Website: apple
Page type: account-selection
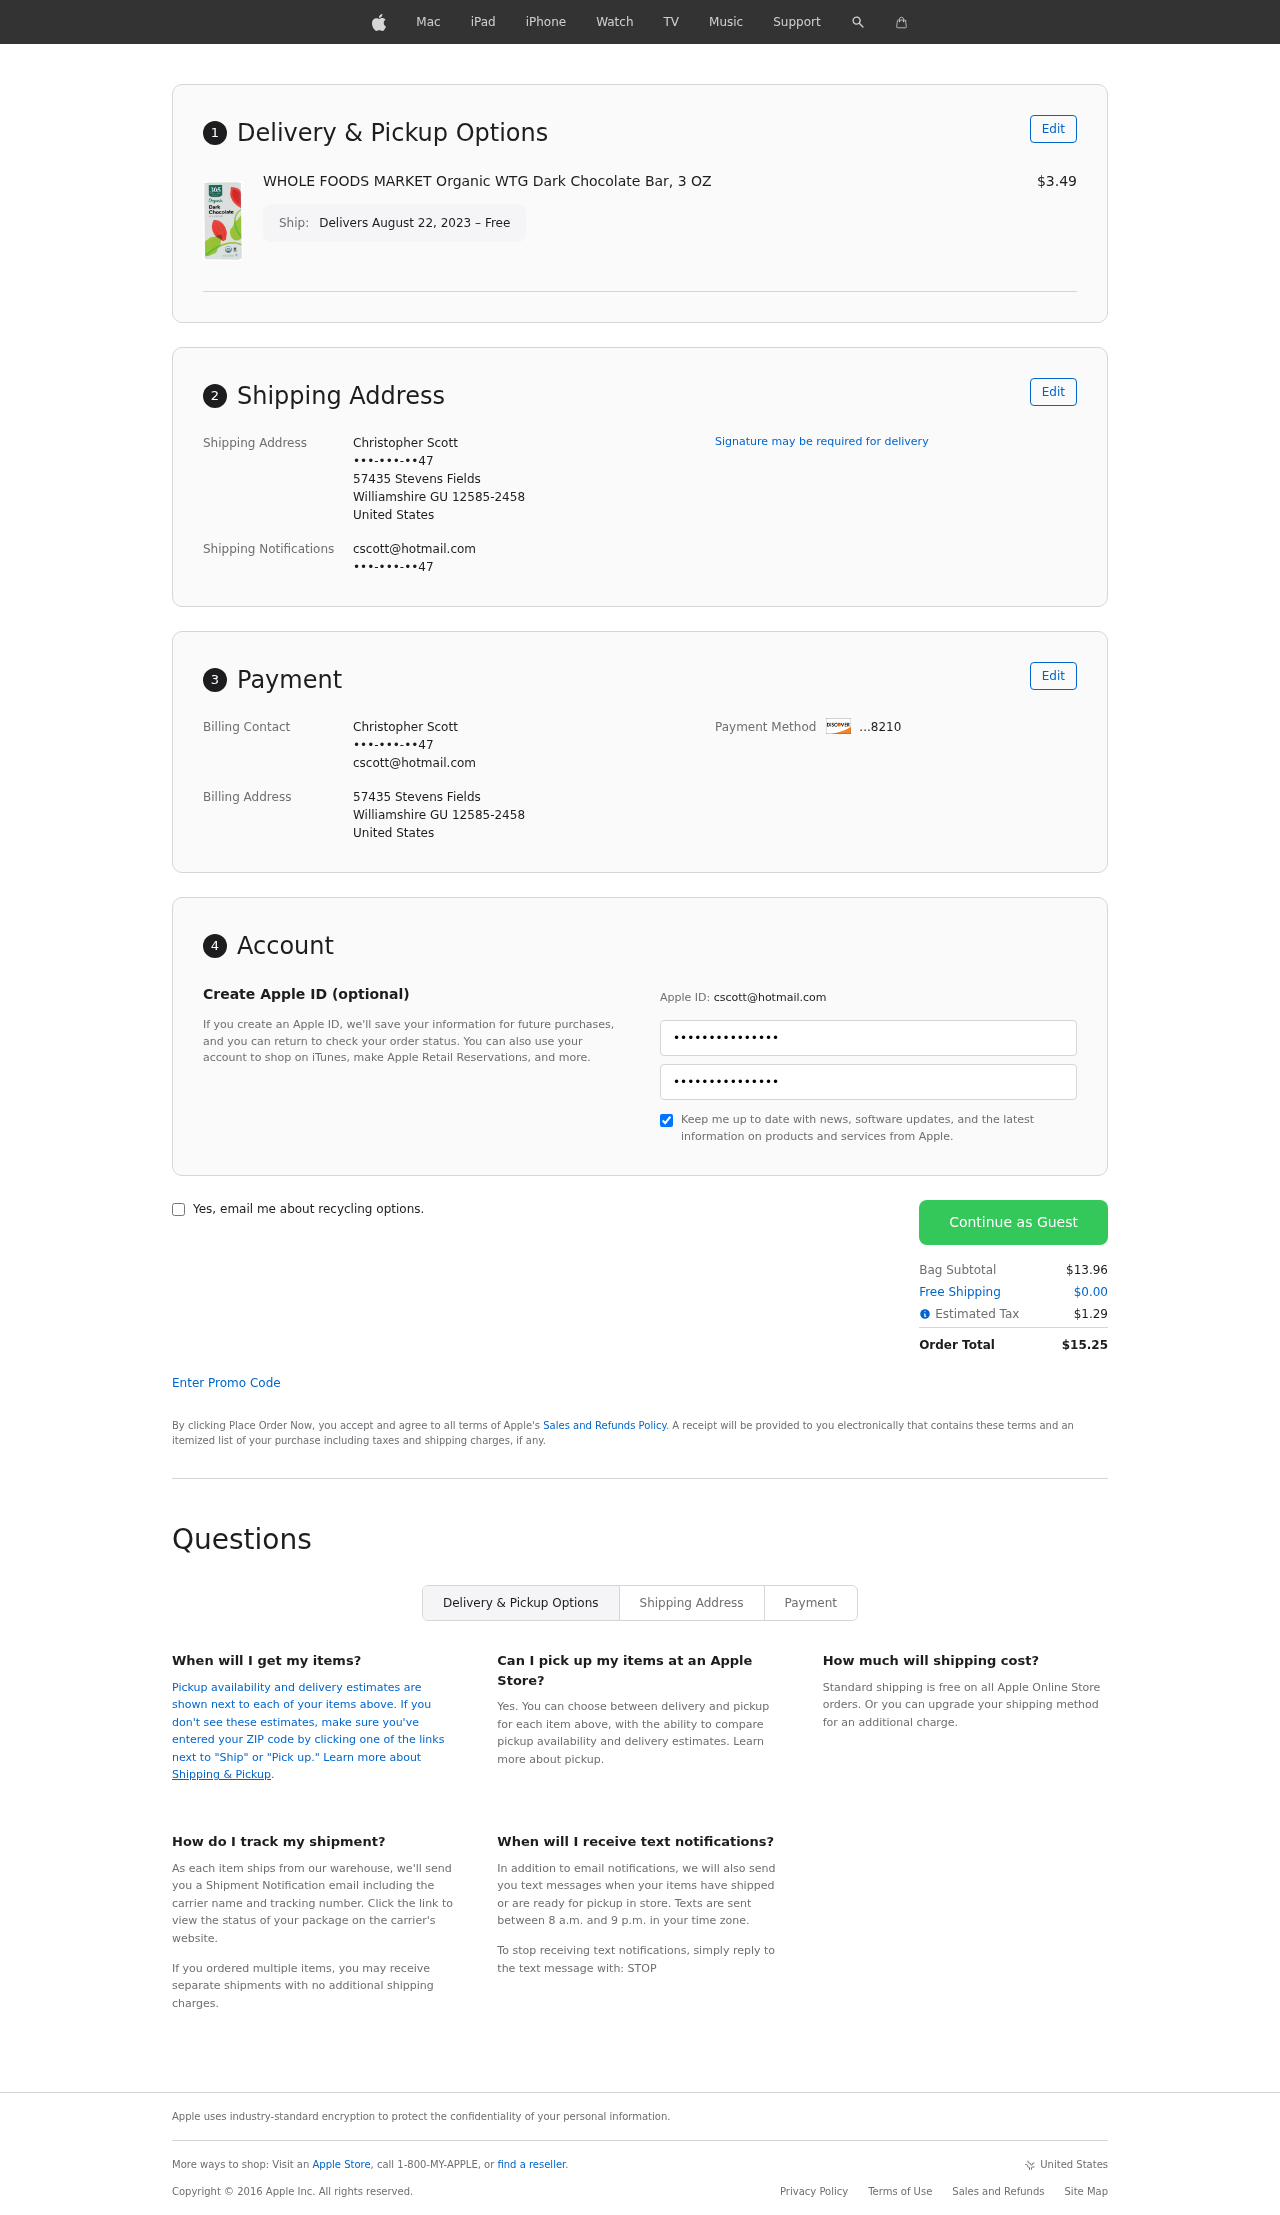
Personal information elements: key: PII_CARD_LAST4
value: ...8210
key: PII_CITY
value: Williamshire
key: PII_COUNTRY
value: United States
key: PII_EMAIL
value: cscott@hotmail.com
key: PII_FULLNAME
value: Christopher Scott
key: PII_PHONE
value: •••-•••-••47
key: PII_POSTCODE_FULL
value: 12585-2458
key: PII_POSTCODE_FULL
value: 12585
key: PII_STATE_ABBR
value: GU
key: PII_STREET
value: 57435 Stevens Fields
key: PII_PHONE2
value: •••-•••-••47
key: PII_FIRSTNAME
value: Christopher
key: PII_LASTNAME
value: Scott
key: PII_FULLNAME2
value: Christopher Scott
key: PII_FULLNAME3
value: Christopher Scott
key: PII_FIRSTNAME2
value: Christopher
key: PII_FIRSTNAME3
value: Christopher
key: PII_LASTNAME2
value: Scott
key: PII_LASTNAME3
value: Scott
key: PII_FIRSTNAME_DERIVED
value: Christopher
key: PII_LASTNAME_DERIVED
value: Scott
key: PII_FULLNAME_DERIVED
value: Christopher Scott
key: PII_NAME_FULL_DERIVED
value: Christopher Scott
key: PII_PHONE3
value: •••-•••-••47
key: PII_EMAIL2
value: cscott@hotmail.com
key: PII_EMAIL3
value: cscott@hotmail.com
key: PII_STATE
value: GU
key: PII_POSTCODE
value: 12585
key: PII_POSTCODE_EXT
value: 2458
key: PII_POSTCODE_NUMERIC
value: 12585
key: PII_POSTCODE_EXT_NUMERIC
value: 2458
Product elements: key: PRODUCT1_NAME
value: WHOLE FOODS MARKET Organic WTG Dark Chocolate Bar, 3 OZ
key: PRODUCT1_PRICE
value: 3.49
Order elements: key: ORDER_DELIVERY_DATE
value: Delivers August 22, 2023 – Free
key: ORDER_SUBTOTAL
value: $13.96
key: ORDER_SHIPPING_COST
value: $0.00
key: ORDER_TAX
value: $1.29
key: ORDER_TOTAL
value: $15.25